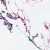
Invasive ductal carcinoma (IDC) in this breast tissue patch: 0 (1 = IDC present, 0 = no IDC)